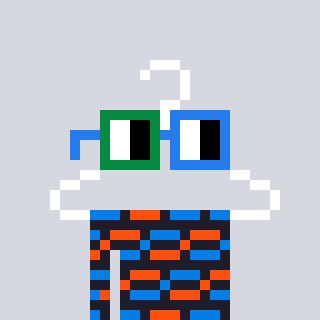
a pixel art character with square green and blue glasses, a hanger-shaped head and a grayscale-colored body on a cool background